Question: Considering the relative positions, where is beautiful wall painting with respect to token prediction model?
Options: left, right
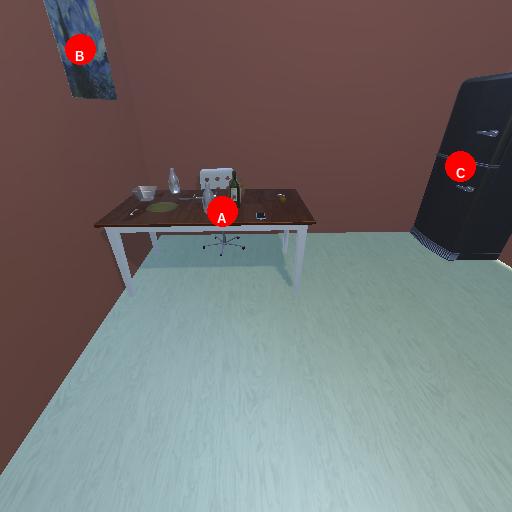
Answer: left